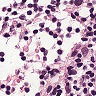
Metastatic tissue present: no